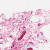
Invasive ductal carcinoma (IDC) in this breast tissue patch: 0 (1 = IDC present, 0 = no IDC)